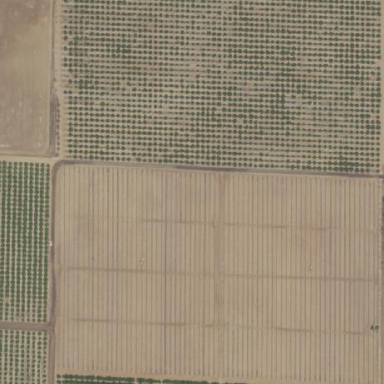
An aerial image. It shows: Orange orchard with rows of vibrant orange trees.